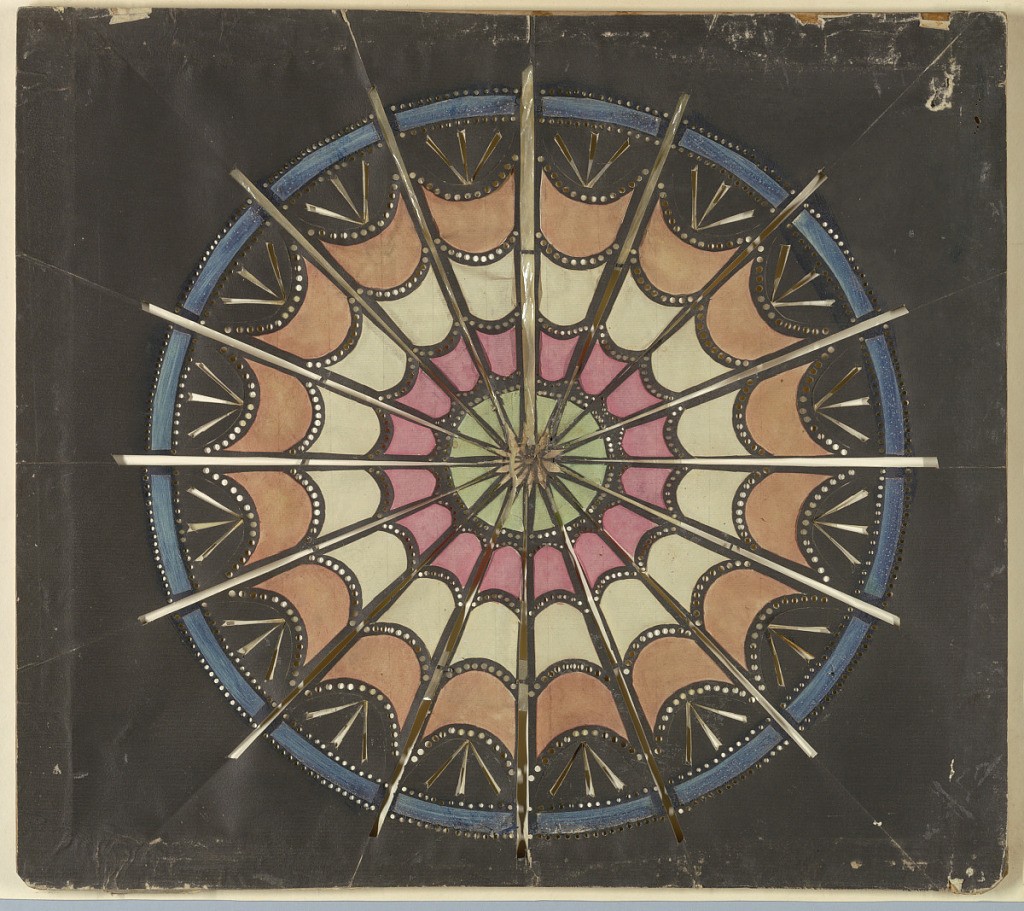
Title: Cobweb Star
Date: ca. 1780
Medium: Cut paper on wood frame
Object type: Lantern slide
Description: Magic lantern slide, optical toy. On black field, circular sixteen-part patera with pierced rays and transverse ellipses formed of pierced circles. White star at center, surrounded by circles of green, pink, white, and light brown, with a band of blue surrounding the design.